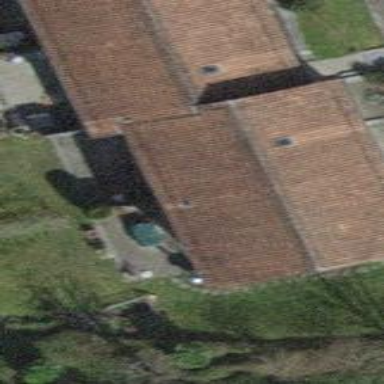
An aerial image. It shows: Simple and straightforward house.